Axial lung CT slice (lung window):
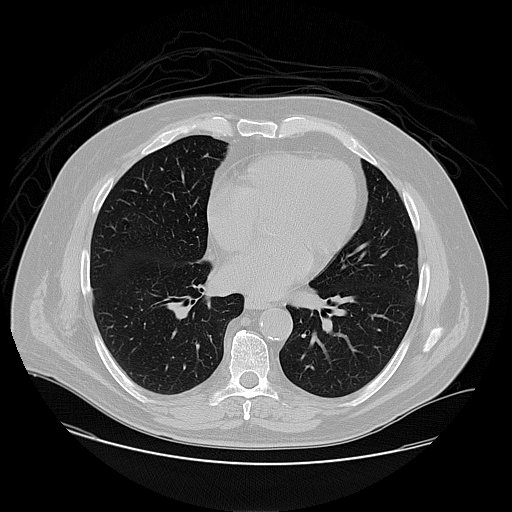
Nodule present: no